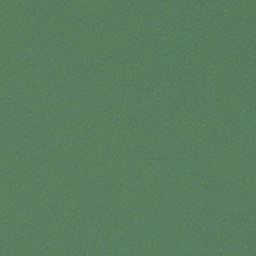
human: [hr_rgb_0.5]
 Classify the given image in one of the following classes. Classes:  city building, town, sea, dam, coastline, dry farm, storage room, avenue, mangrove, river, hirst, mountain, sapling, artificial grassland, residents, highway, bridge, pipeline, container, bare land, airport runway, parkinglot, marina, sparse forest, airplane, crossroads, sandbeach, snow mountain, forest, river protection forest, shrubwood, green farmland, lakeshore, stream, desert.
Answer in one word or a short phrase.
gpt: sea